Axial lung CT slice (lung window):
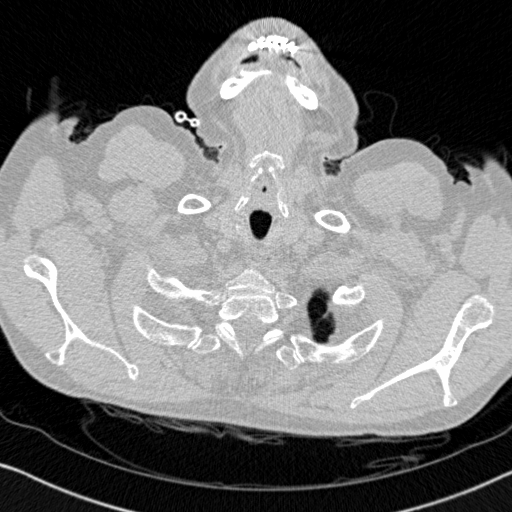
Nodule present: no